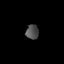
Tissue: lung
Cell type: Pericytes
Senescence score: 0.5498
Nuclear area (px): 184
Mean DAPI intensity: 78.647